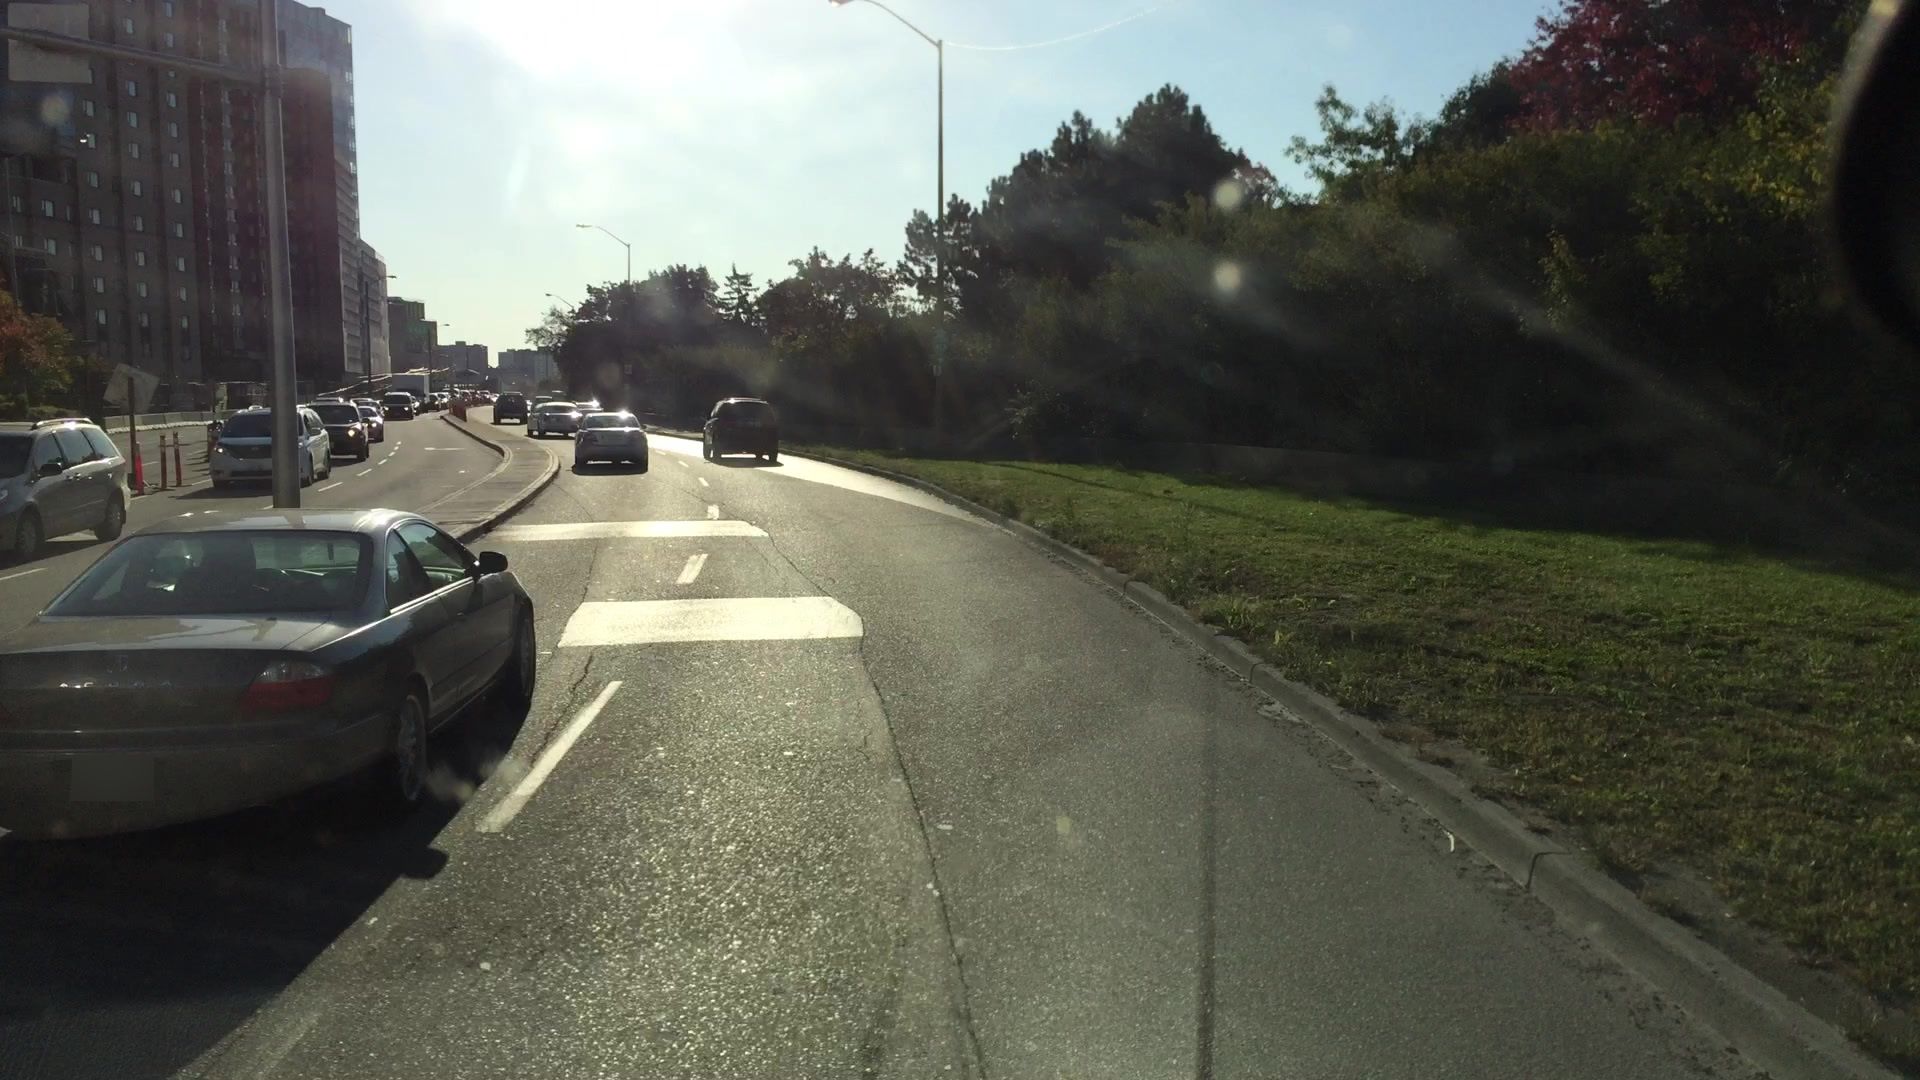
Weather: clear
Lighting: day
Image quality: good
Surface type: driving surface
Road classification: primary, motorway_link
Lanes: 2
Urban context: urban centre
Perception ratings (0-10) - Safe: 5.01, Lively: 5.69, Beautiful: 7.31, Boring: 2.85, Depressing: 3.25, Wealthy: 3.4